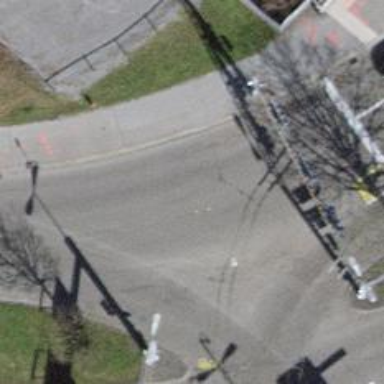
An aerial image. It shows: Road with traffic signals.